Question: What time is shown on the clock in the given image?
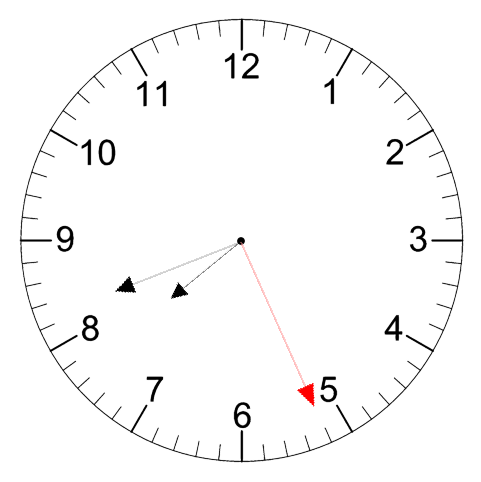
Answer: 07:41:26